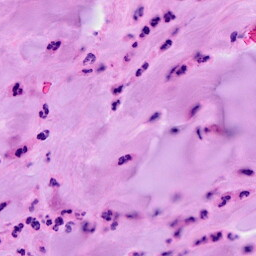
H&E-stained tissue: Breast